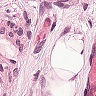
Metastatic tissue present: yes